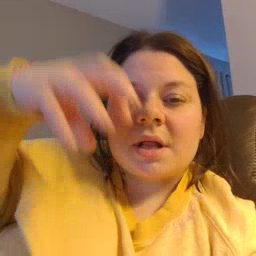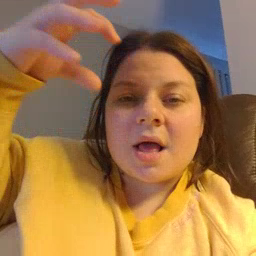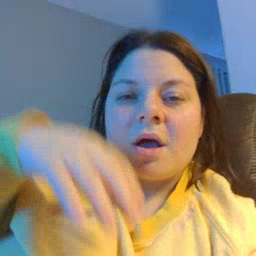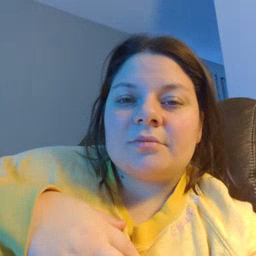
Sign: cloud